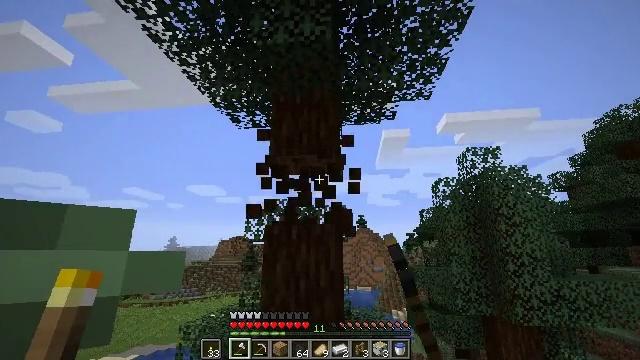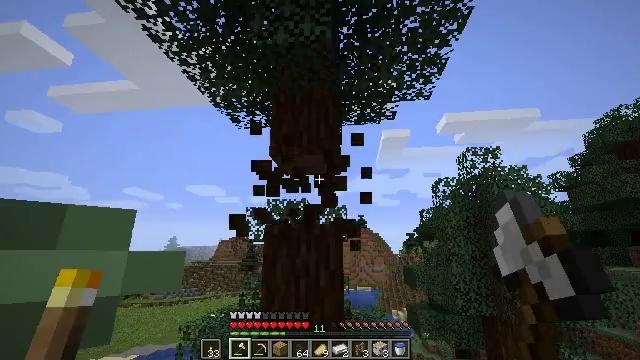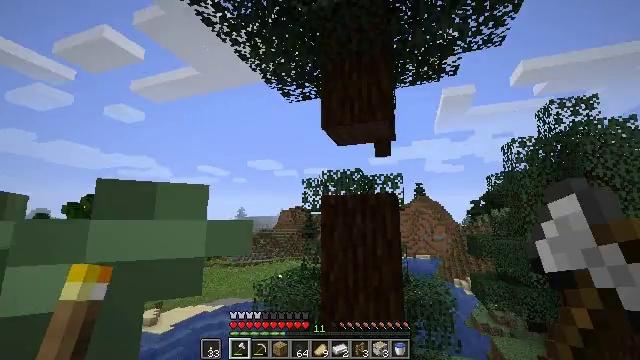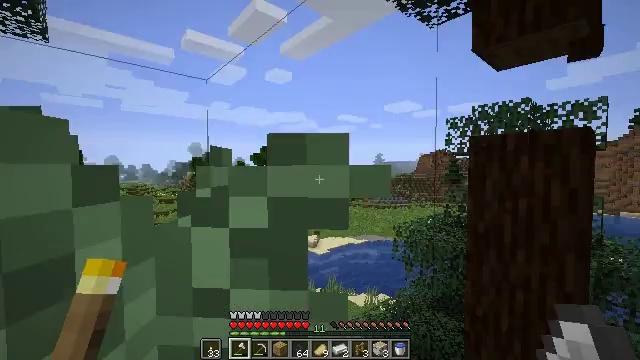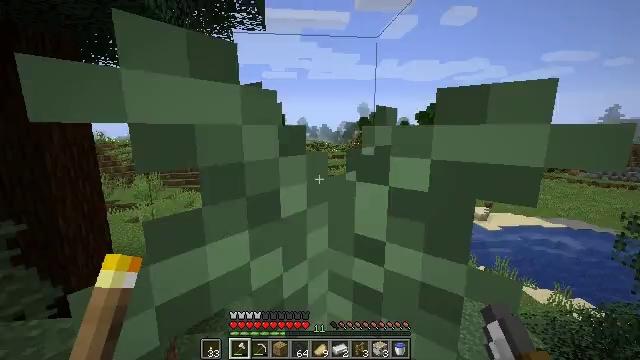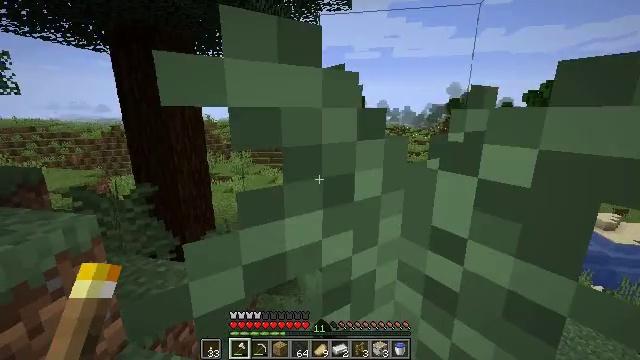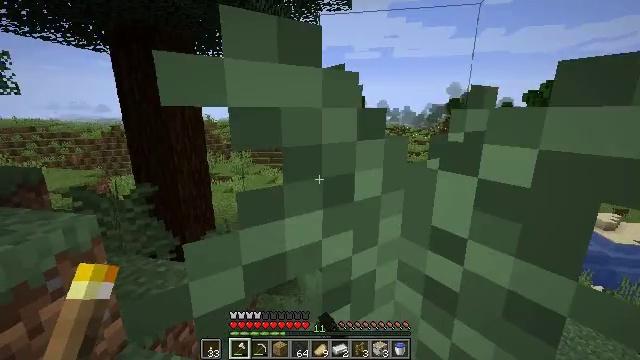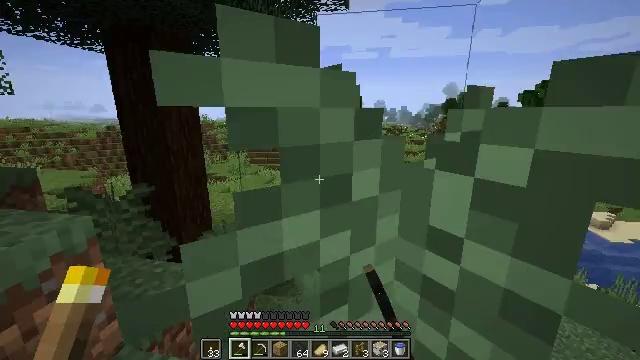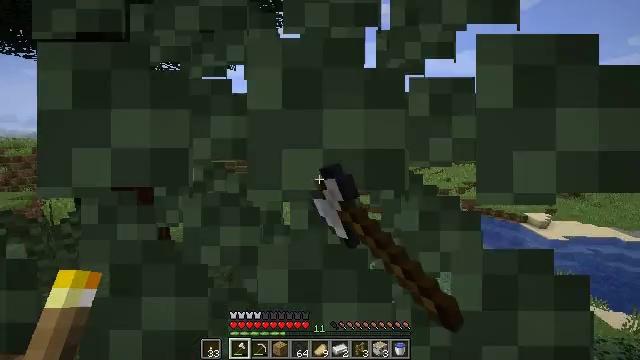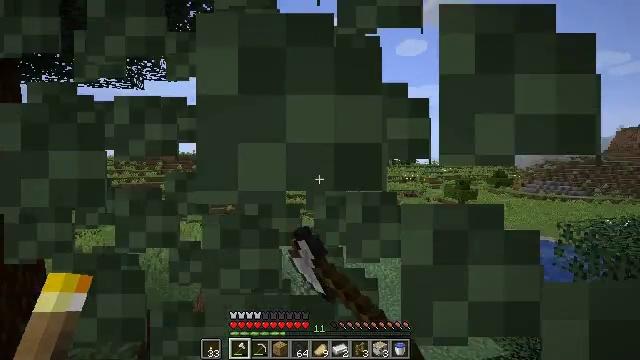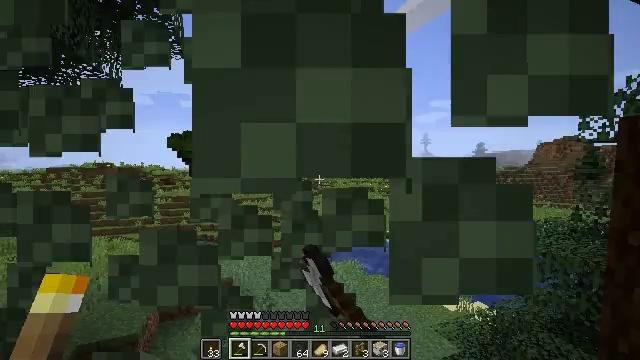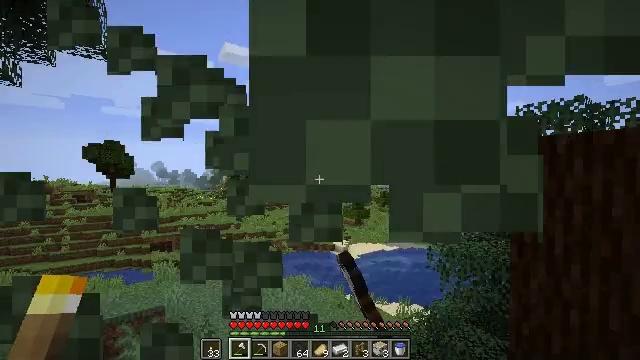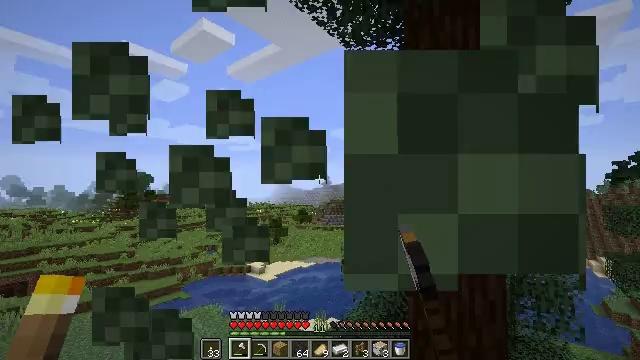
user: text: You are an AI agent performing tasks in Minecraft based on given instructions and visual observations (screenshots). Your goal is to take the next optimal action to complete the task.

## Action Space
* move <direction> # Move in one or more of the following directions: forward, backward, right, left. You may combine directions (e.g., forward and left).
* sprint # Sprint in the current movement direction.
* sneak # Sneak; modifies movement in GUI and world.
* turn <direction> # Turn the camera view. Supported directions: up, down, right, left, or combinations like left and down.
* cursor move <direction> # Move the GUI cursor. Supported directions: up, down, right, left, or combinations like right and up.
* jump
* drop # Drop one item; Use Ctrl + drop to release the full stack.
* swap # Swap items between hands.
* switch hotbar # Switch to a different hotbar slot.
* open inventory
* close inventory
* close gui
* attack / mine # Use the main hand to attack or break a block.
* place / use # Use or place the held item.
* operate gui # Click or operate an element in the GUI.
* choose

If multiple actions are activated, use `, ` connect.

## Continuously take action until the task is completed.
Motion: motion action
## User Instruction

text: Collect the large fern.
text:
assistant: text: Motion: attack / mine
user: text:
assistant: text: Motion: turn left and down, attack / mine
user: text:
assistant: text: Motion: turn left and down, attack / mine
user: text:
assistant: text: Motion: turn left and down, attack / mine
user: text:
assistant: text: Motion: turn left and down, attack / mine
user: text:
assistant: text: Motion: attack / mine
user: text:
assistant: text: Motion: attack / mine
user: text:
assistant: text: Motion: turn right and up, attack / mine
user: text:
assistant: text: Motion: turn right and up, attack / mine
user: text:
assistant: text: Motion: turn right and up, attack / mine
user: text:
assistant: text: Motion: turn right and up, attack / mine
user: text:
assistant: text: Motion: turn right and up, attack / mine
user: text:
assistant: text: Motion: attack / mine